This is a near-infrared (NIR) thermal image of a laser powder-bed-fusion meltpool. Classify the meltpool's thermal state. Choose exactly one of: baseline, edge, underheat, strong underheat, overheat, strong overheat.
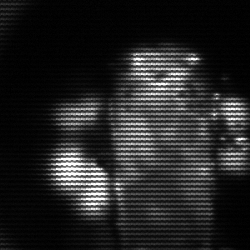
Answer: strong underheat